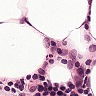
Metastatic tissue present: no